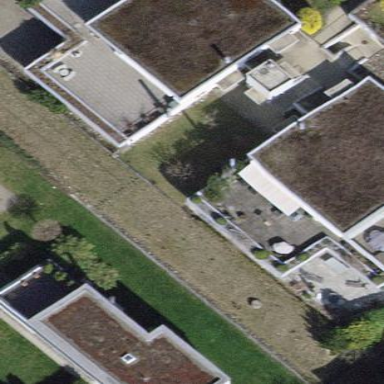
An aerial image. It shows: Terrace building.